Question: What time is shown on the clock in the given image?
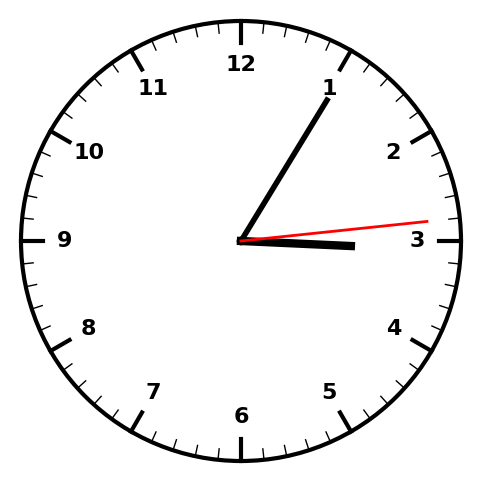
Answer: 03:05:14